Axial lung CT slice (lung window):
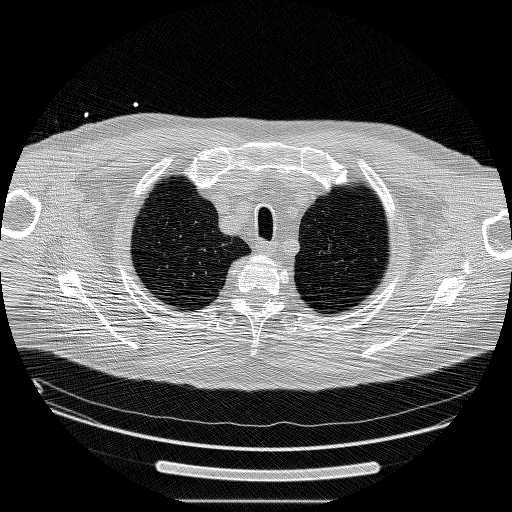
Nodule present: no